I will show an image sequence of human cooking. I have annotated the images with numbered circles. Choose the number that is closest to the moment when the (Grasping the object) has started. You are a five-time world champion in this game. Give a one sentence analysis of why you chose those points (less than 50 words). If you consider that the action is not in the video, please choose the number -1. Provide your answer at the end in a json file of this format: {"points": []}
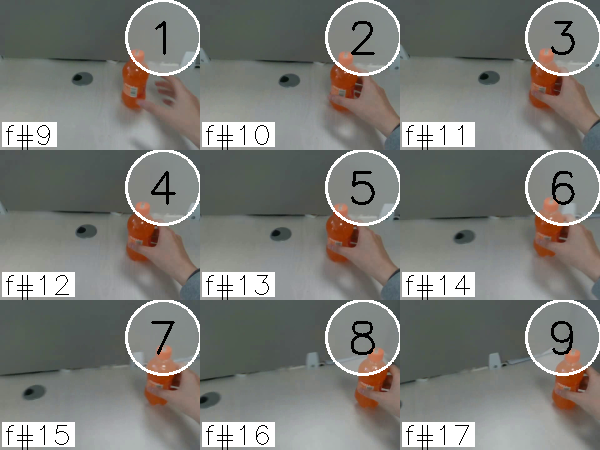
Frame 3 shows the clearest moment of hand-object contact.
{"points": [3]}